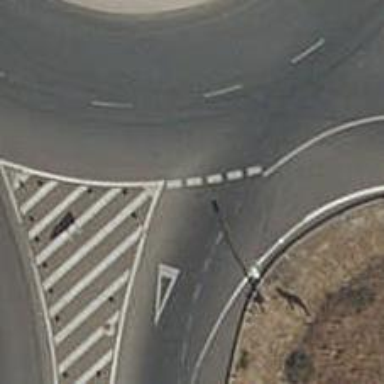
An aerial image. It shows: Road with "give way" sign.